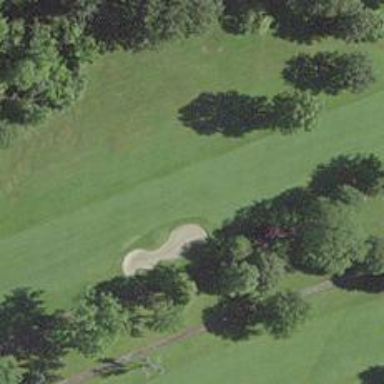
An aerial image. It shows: View of golf hole.